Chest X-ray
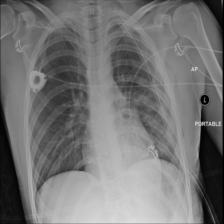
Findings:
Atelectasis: negative
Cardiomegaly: negative
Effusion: negative
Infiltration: negative
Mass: negative
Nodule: negative
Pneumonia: negative
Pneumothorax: positive
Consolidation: negative
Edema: negative
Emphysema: negative
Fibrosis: negative
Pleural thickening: negative
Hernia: negative